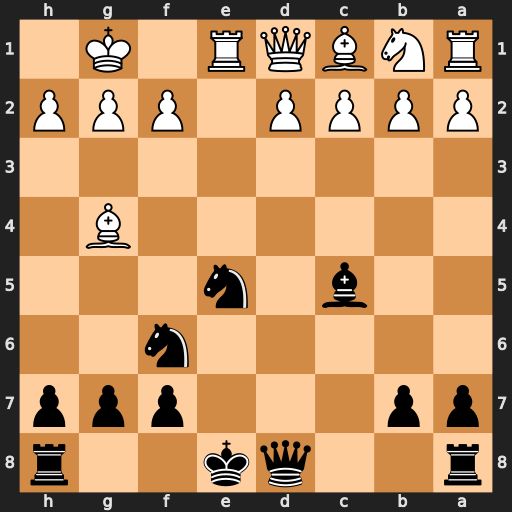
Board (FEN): r2qk2r/pp3ppp/5n2/2b1n3/6B1/8/PPPP1PPP/RNBQR1K1
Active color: b
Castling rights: kq
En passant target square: -
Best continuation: Bxf2+ Kxf2 Qd4+ Kf1 Nxg4